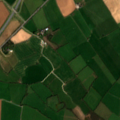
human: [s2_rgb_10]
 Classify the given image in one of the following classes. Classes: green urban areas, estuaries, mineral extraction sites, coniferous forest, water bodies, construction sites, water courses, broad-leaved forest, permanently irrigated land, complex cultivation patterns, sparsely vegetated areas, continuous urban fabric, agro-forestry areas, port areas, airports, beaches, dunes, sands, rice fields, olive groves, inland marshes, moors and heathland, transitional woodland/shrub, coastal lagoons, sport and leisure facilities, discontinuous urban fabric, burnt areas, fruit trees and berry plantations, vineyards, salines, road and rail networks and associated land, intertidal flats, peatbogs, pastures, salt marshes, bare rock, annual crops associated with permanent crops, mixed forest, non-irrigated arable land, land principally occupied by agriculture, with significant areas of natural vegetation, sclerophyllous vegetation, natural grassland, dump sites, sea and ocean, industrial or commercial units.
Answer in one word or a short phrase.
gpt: non-irrigated arable land, pastures, land principally occupied by agriculture, with significant areas of natural vegetation